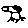
Label: bird